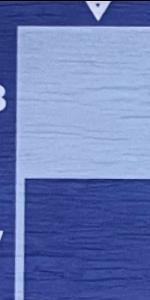
Label: Empty